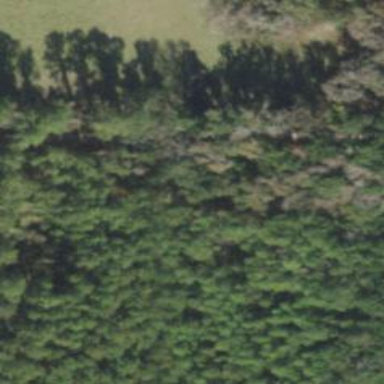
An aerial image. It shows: Forest area predominantly covered with needle-leaved trees.